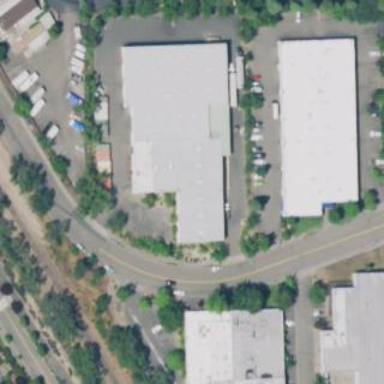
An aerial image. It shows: Industrial building.